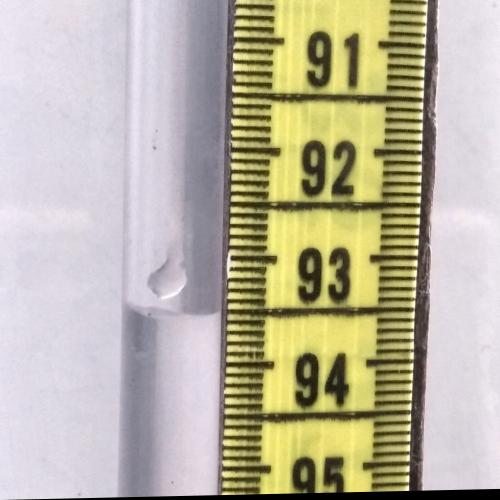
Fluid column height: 93.5 cm